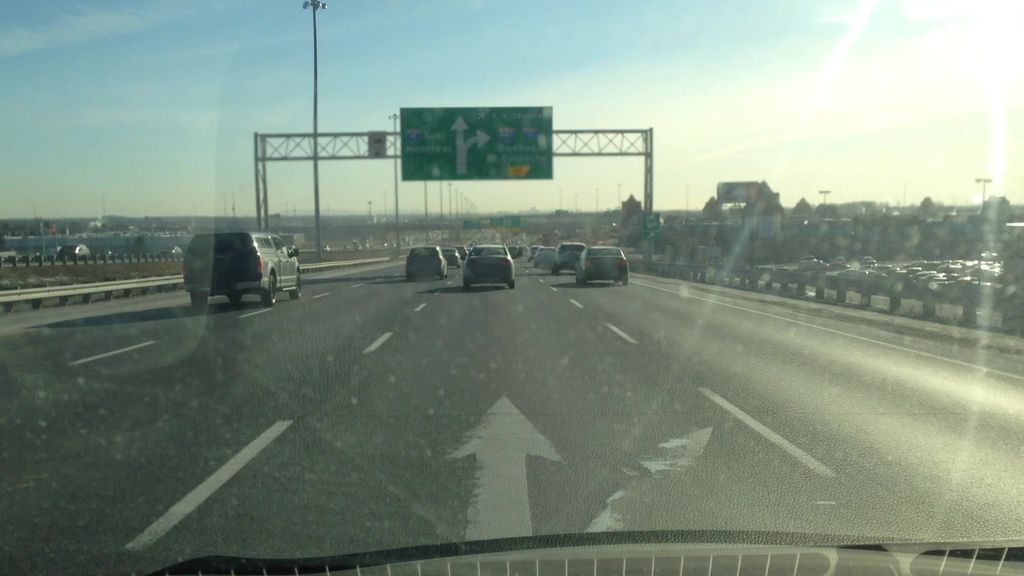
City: montreal